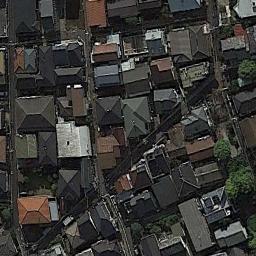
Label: dense_residential